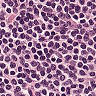
Metastatic tissue present: no